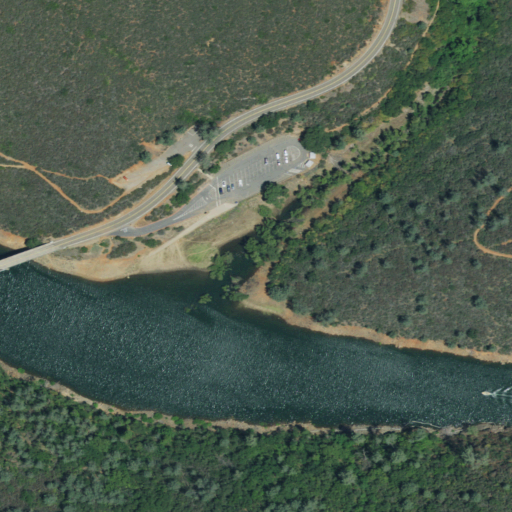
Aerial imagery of valley in California named Skunk Canyon containing shrub, evergreen forest, open water, open development, grassland, deciduous forest, medium intensity development, and low intensity development